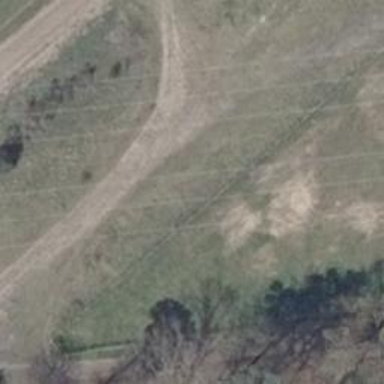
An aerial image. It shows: Track road.